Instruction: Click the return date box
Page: home
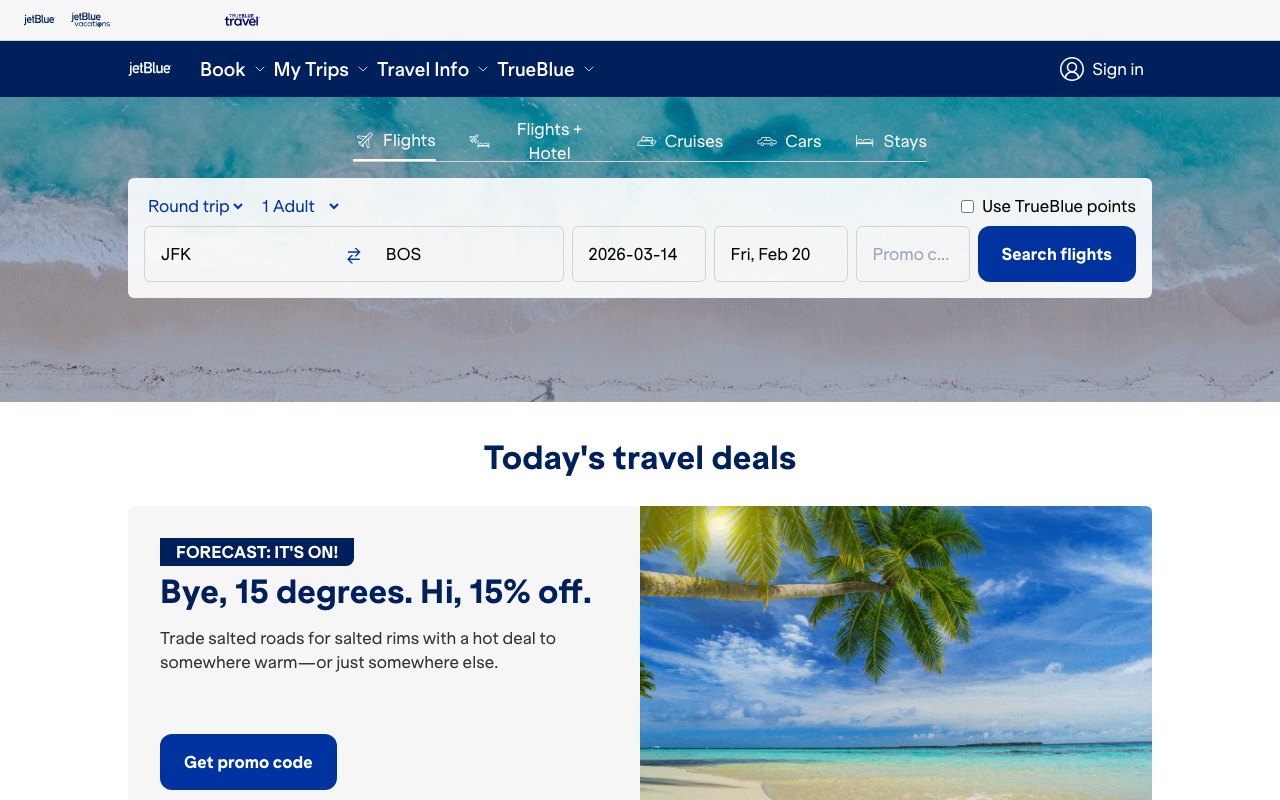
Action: click